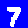
Digit: 7